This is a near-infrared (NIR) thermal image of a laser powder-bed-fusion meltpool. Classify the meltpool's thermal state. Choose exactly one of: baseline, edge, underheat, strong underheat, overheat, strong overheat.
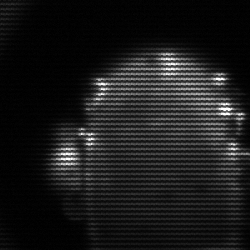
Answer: baseline